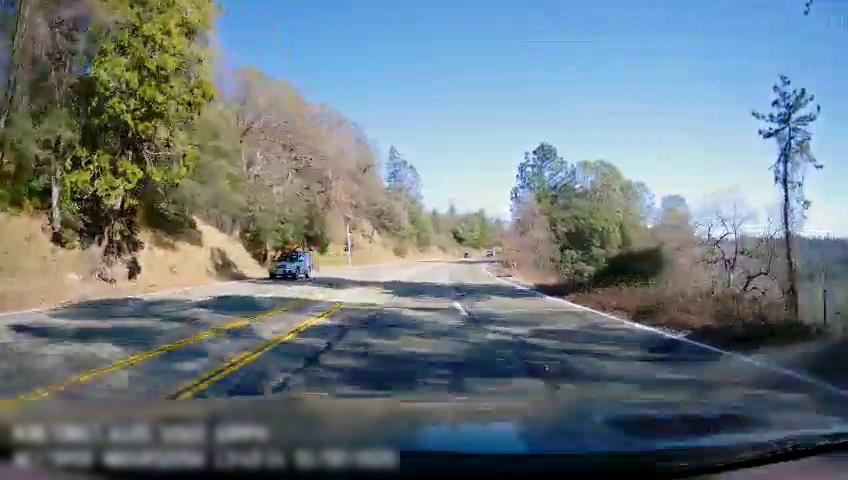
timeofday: Day
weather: Sunny
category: Drivable Space
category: Vehicles | SUV
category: Lanes | Opposite Lane
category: Lanes | Current Lane
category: Lanes | Alternate Lane
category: Lanes | Current Lane
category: Lanes | Alternate Lane
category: Lanes | Opposite Lane
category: Lanes | Opposite Lane